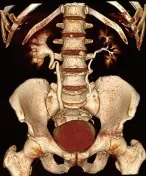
(B, C) Preoperative CTU of the patient.
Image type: radiology (ct)